Question: I can not understand why the following query is not matching results:
I'm currently working using Spanish Culture Info, and using the following string:
'''
string input = "newsletter/2015/new-web/newsletter-detalle-marzo/segment-1-3";
'''
I can not get the "newsletter-detalle-marzo" using the following linq query:
'''
public static string[] GetSegmentMatchingMonth(this string input, string breakPattern = "-") {
var query = (from p in input.ToLower().Split('/')
where p.Contains(breakPattern) &&
DateTimeFormatInfo.CurrentInfo.MonthNames.
Select(m=>m.ToLower()).Any(m => p.Contains(m.ToLower()))
select p).ToArray();
return query;
}
'''
PD: In my current culture the Monthnames are: (string join of Array)
> enero febrero marzo abril mayo junio julio agosto septiembre octubre
noviembre diciembre
Output is taking more results with no month name:

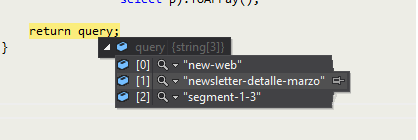
Answer: I think you need to change
'''
DateTimeFormatInfo.CurrentInfo.MonthNames
.Select(m => m.ToLower()).ToArray().Contains(p)
'''
to
'''
DateTimeFormatInfo.CurrentInfo.MonthNames.Any(m => p.EndsWith(m.ToLower()))
'''
If the month will always be at the end of that part of the string. Or you can use 'Contains' if it can be anywhere in that part.
It turns out that 'DateTimeFormatInfo.CurrentInfo.MonthNames' contains one blank string. So you need to filter that out.
'''
DateTimeFormatInfo.CurrentInfo.MonthNames
.Where(m=> m.Length > 0)
.Select(m=>m.ToLower())
.Any(m => p.Contains(m))
'''